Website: crate-barrel
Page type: delivery-shipping
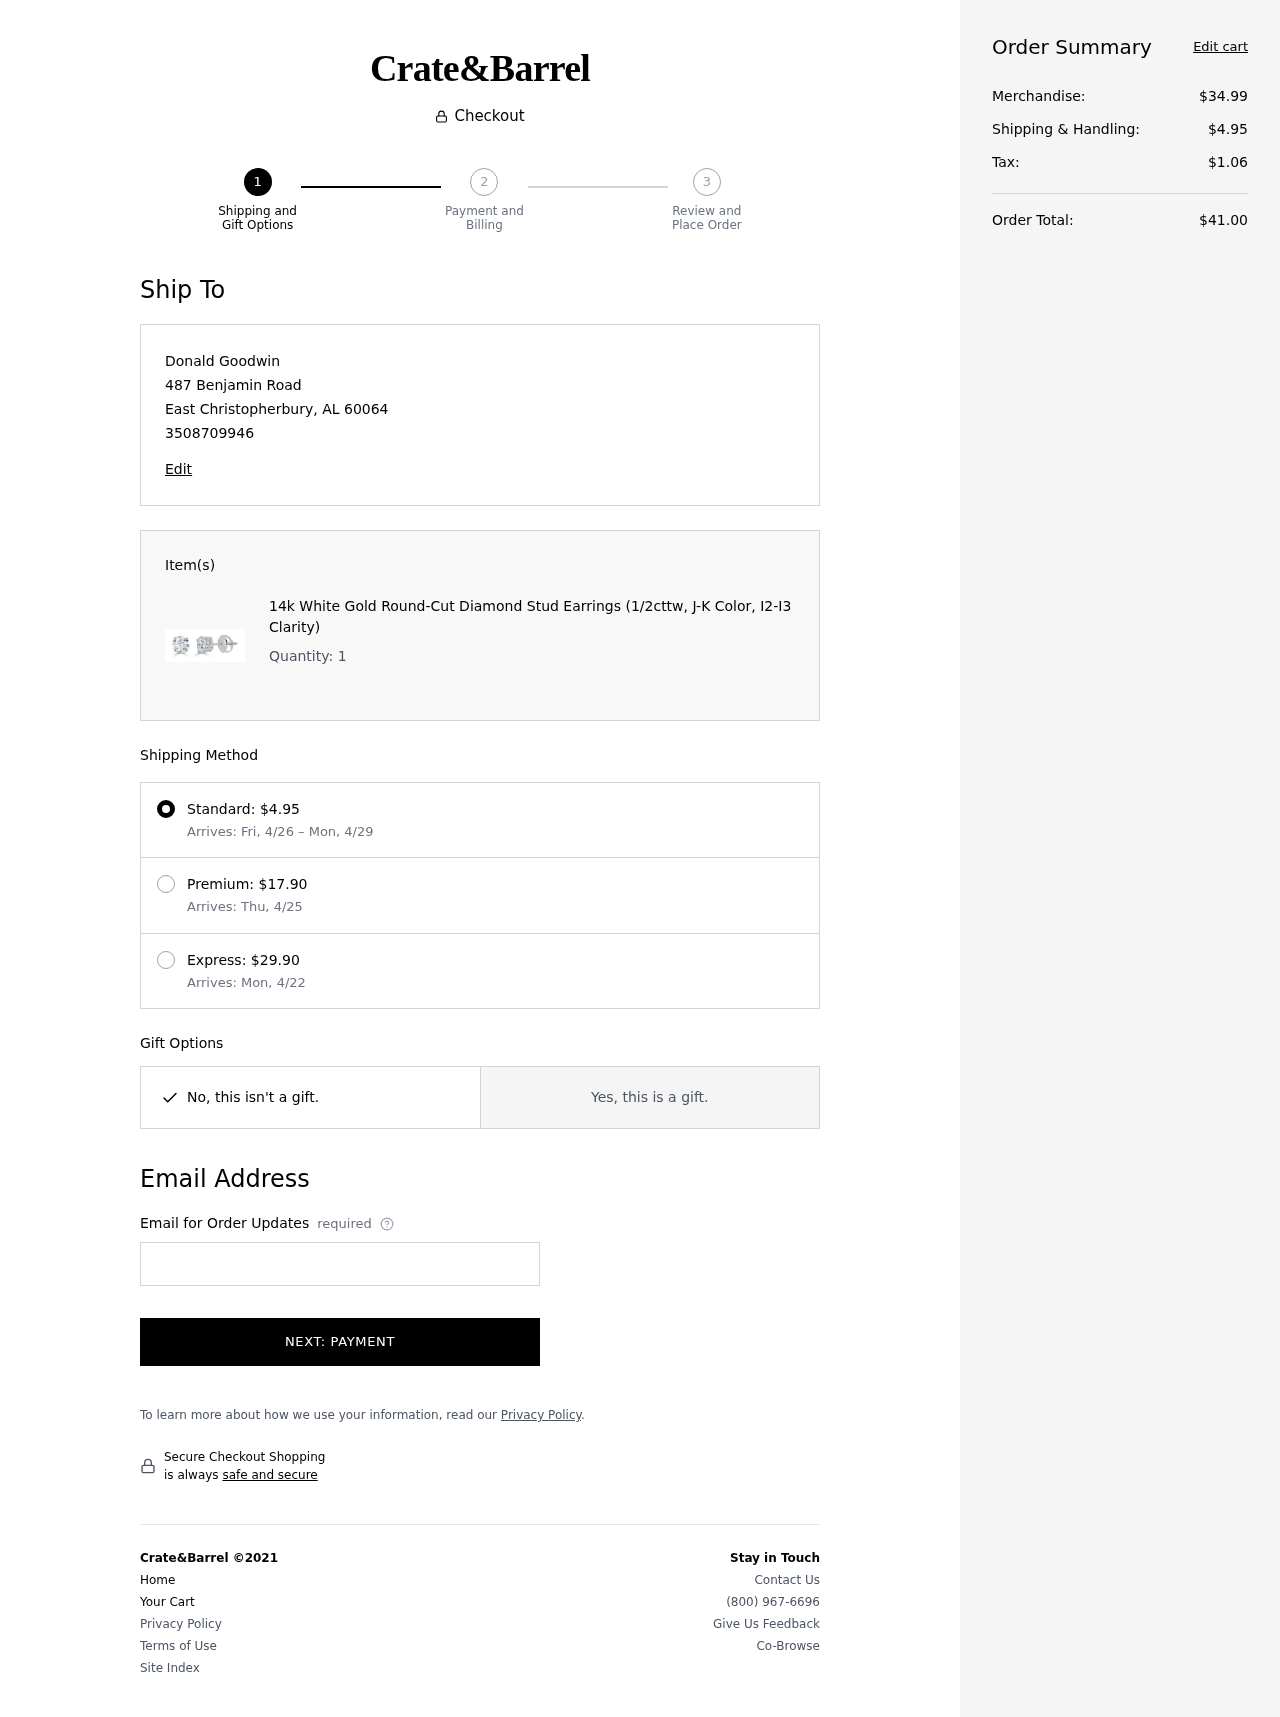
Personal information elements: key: PII_CITY
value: East Christopherbury
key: PII_EMAIL
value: donald.goodwin@gmail.com
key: PII_FULLNAME
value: Donald Goodwin
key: PII_PHONE
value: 3508709946
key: PII_POSTCODE
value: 60064
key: PII_STATE_ABBR
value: AL
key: PII_STREET
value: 487 Benjamin Road
Product elements: key: PRODUCT1_NAME
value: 14k White Gold Round-Cut Diamond Stud Earrings (1/2cttw, J-K Color, I2-I3 Clarity)
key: PRODUCT1_QUANTITY
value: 1
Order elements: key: ORDER_SHIPPING_COST
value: $4.95
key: ORDER_SHIPPING_DATE
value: Fri, 4/26
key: ORDER_DELIVERY_DATE
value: Mon, 4/29
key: ORDER_SHIPPING_COST2
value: $17.90
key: ORDER_DELIVERY_DATE2
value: Arrives: Thu, 4/25
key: ORDER_SHIPPING_COST3
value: $29.90
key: ORDER_DELIVERY_DATE3
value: Arrives: Mon, 4/22
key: ORDER_SUBTOTAL
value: $34.99
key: ORDER_TAX
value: $1.06
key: ORDER_TOTAL
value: $41.00